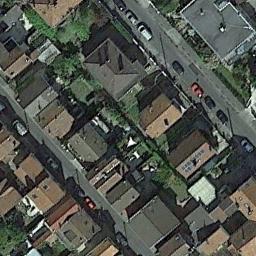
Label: dense_residential